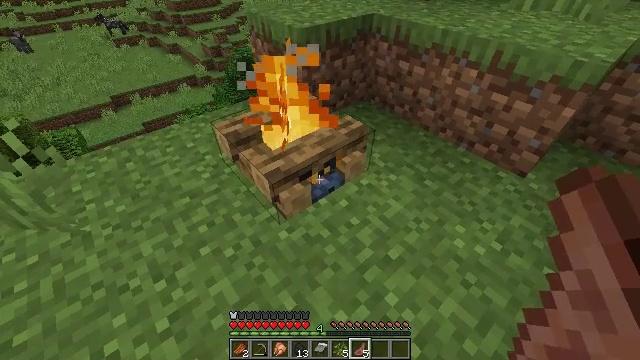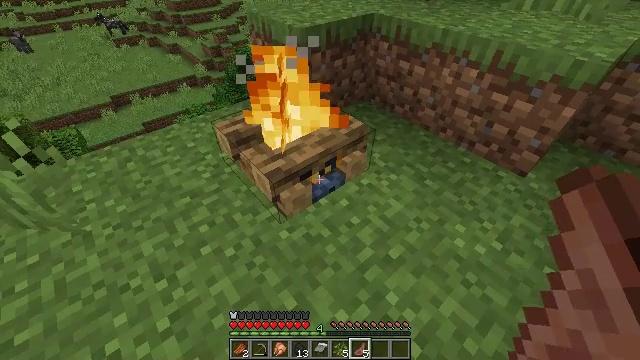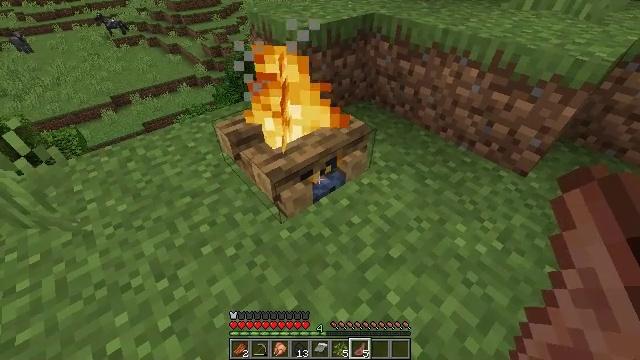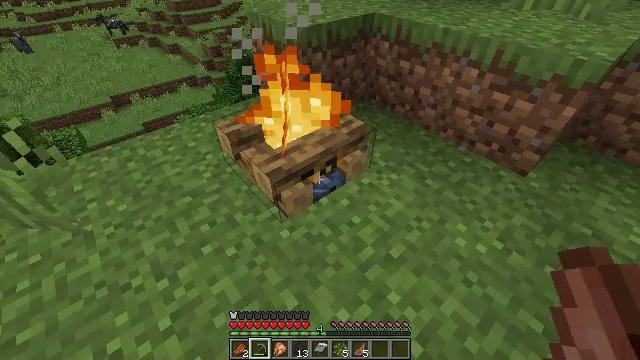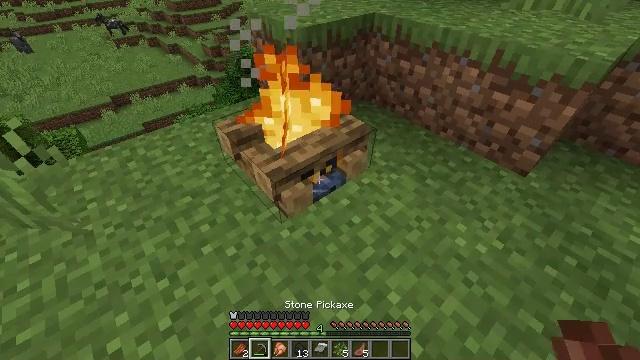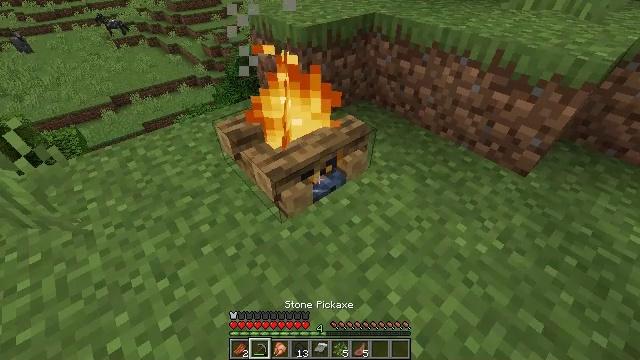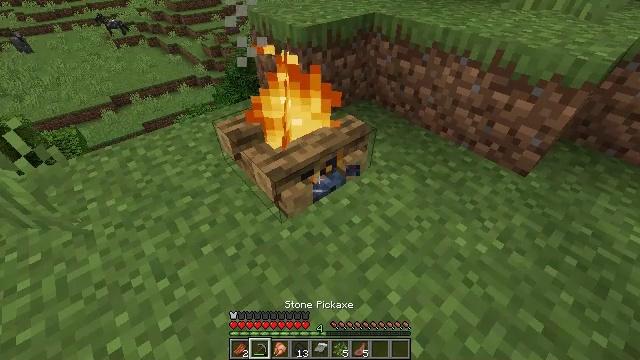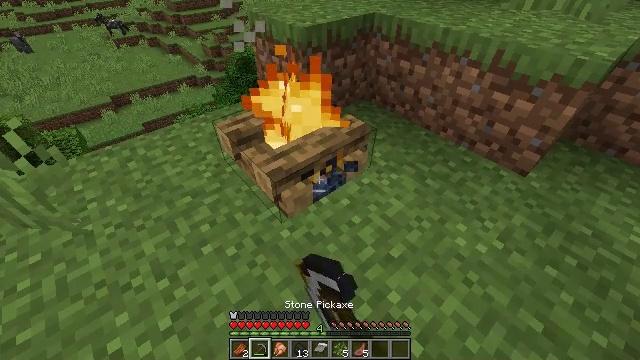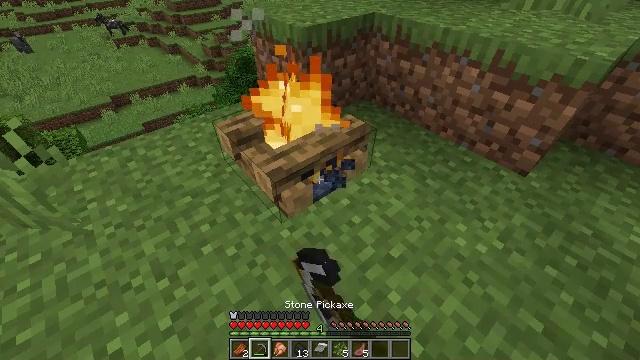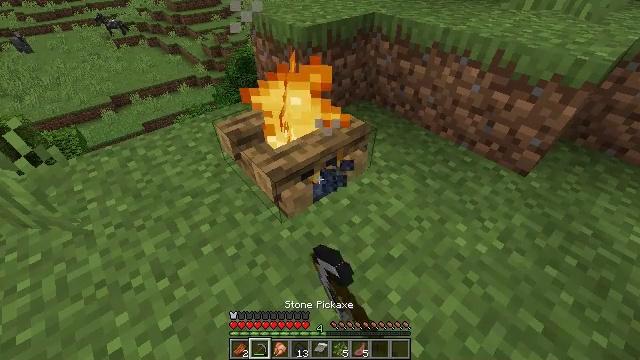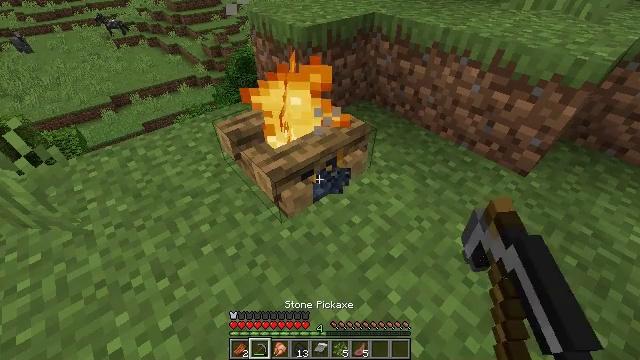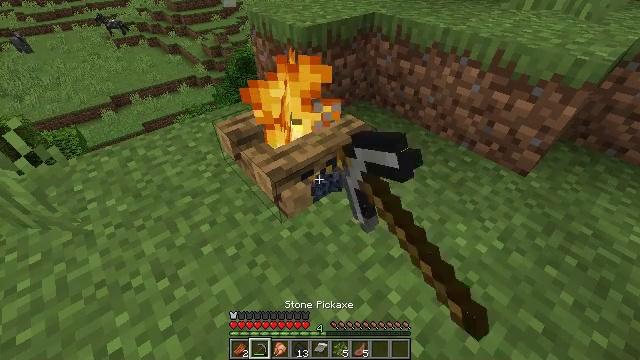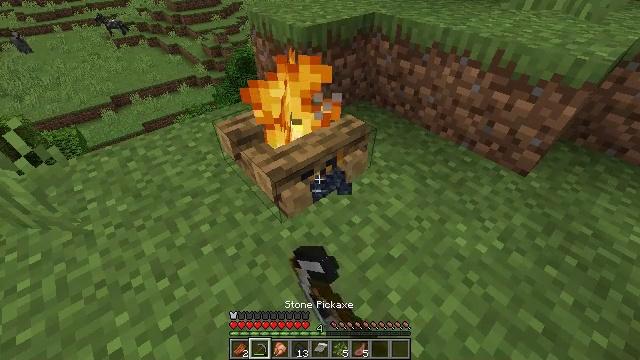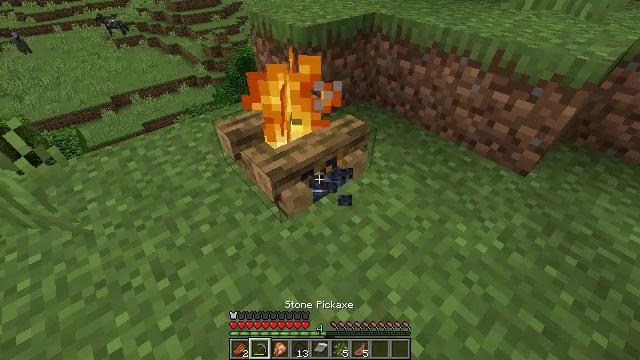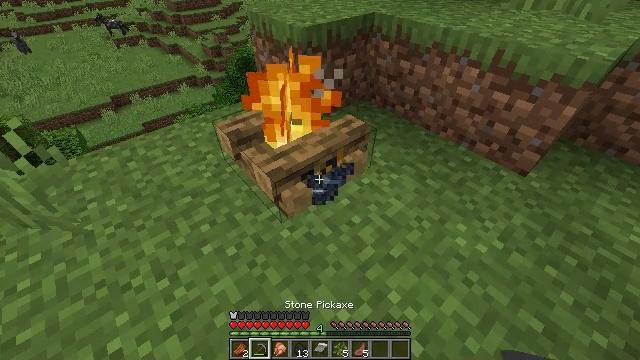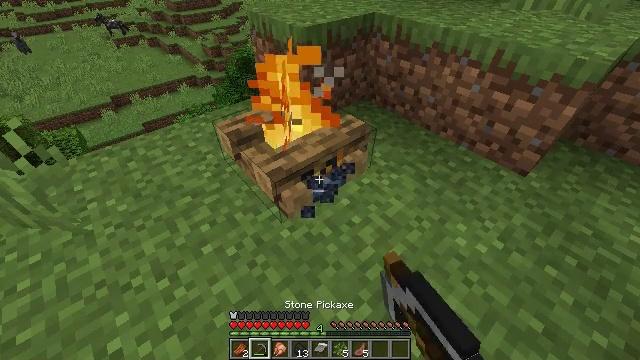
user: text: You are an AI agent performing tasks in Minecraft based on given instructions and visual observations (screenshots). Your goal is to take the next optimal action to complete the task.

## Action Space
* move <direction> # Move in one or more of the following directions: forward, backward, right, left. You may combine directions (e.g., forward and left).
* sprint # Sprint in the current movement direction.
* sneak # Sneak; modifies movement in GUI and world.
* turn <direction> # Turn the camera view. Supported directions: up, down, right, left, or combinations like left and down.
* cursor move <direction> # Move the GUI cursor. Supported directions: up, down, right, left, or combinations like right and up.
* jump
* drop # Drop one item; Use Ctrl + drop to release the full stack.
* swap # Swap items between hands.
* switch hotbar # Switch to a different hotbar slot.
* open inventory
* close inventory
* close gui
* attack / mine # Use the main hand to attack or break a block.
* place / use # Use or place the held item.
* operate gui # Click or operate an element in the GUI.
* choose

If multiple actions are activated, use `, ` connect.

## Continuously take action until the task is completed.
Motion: motion action
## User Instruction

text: Destroy the campfire carefully.
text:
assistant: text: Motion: no_op
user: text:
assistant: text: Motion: no_op
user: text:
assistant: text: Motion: switch to hotbar 2
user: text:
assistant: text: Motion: switch to hotbar 2
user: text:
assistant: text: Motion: switch to hotbar 2
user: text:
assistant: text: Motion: attack / mine
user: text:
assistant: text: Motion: attack / mine
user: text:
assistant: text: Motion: attack / mine
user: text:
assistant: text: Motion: attack / mine
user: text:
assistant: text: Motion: attack / mine
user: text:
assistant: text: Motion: attack / mine
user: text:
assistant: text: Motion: attack / mine
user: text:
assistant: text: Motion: attack / mine
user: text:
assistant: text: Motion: attack / mine
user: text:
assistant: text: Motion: attack / mine
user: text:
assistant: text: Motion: attack / mine
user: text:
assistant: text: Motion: attack / mine
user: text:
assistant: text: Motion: attack / mine
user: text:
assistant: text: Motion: attack / mine
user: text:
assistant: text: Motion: attack / mine
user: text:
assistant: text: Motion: attack / mine
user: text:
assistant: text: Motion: attack / mine
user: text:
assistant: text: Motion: attack / mine
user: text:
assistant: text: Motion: attack / mine
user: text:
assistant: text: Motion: attack / mine
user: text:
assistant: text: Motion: attack / mine
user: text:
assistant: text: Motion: attack / mine
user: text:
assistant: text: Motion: attack / mine
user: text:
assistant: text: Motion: attack / mine
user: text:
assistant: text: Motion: attack / mine